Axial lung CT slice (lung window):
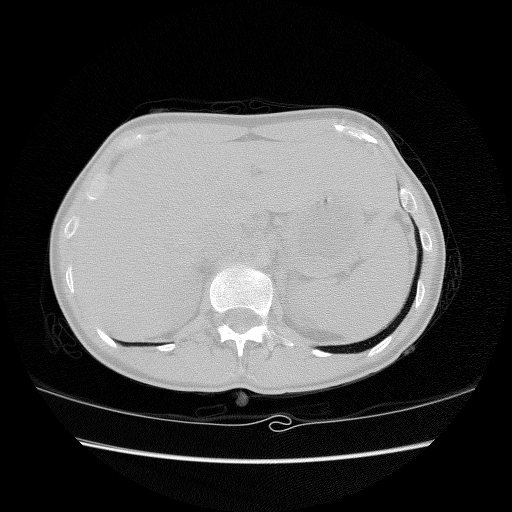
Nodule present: no